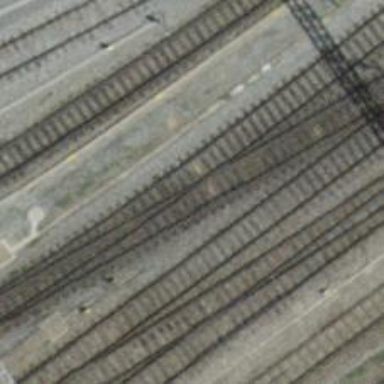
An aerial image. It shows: Railway yard.